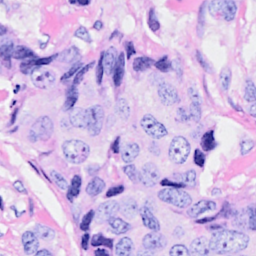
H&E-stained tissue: Breast